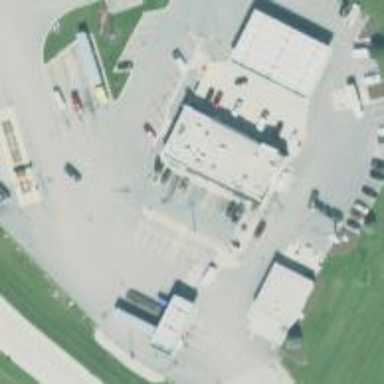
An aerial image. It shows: Convenience shop.